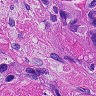
Metastatic tissue present: yes